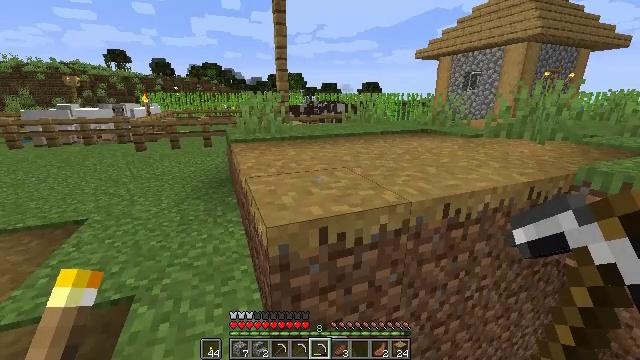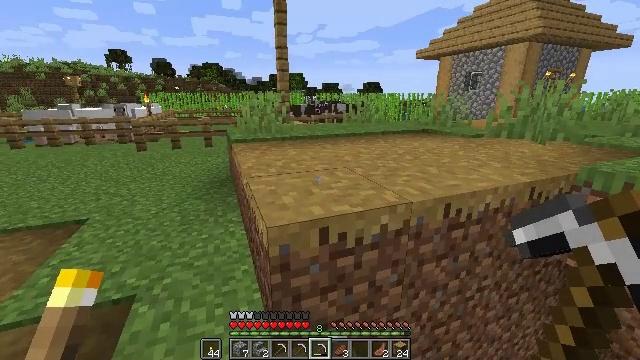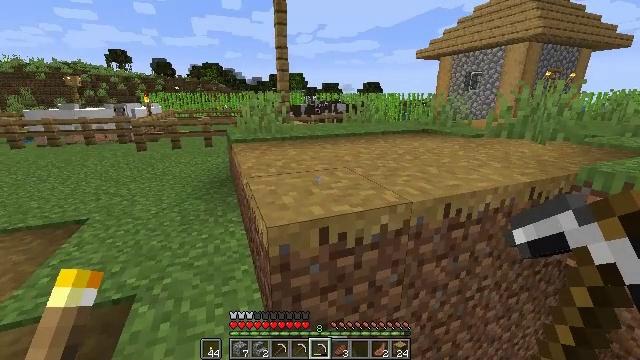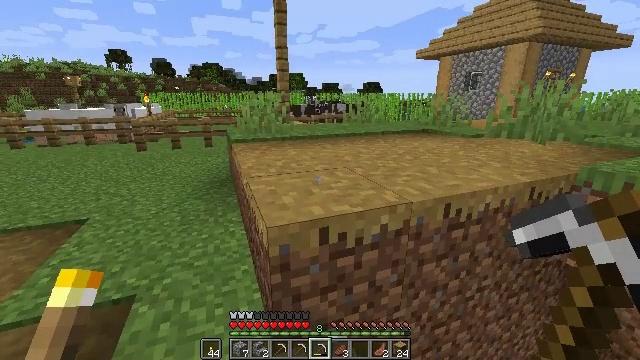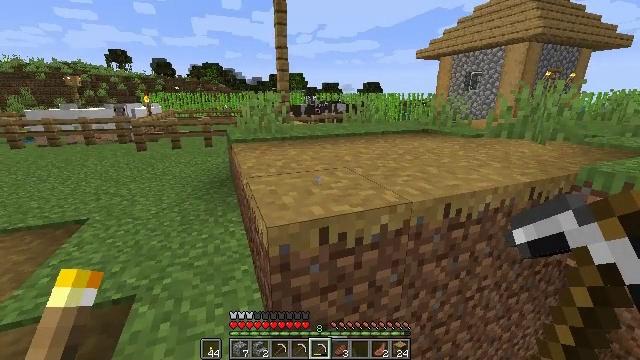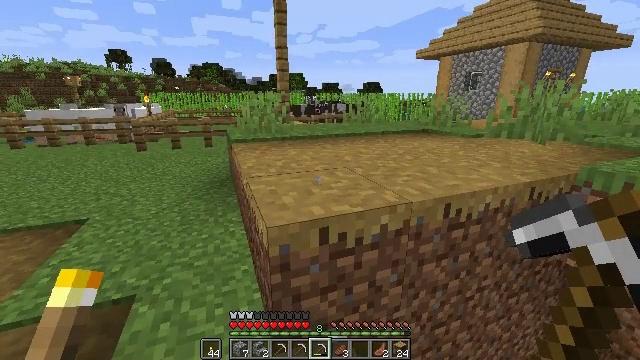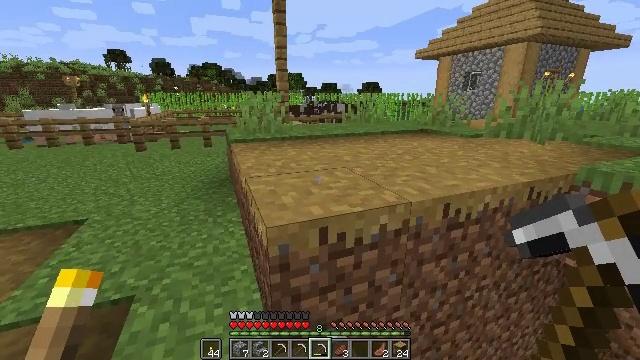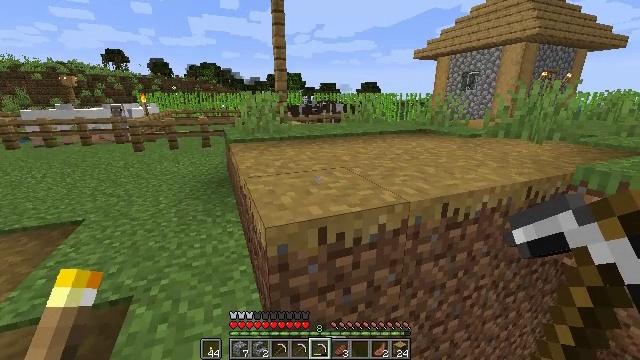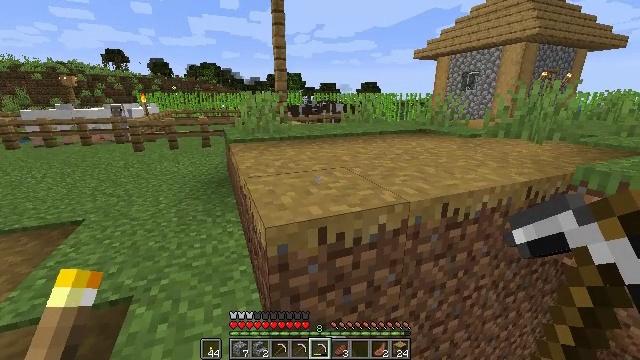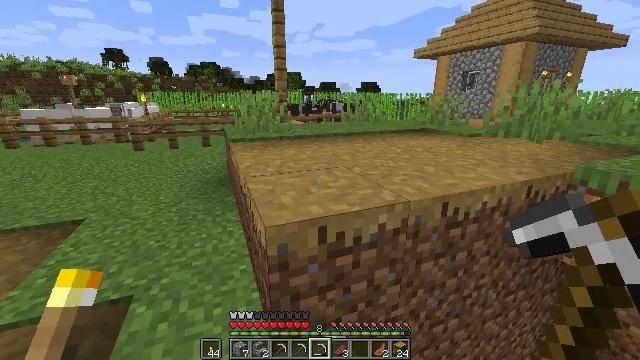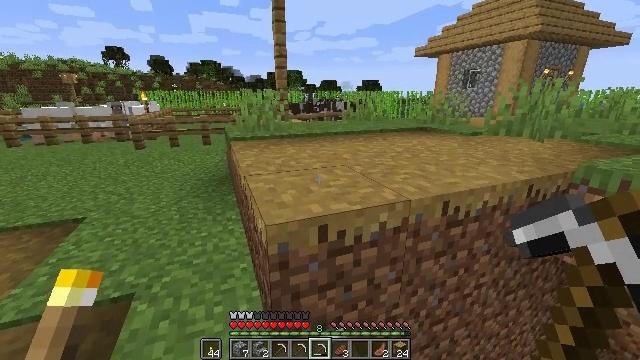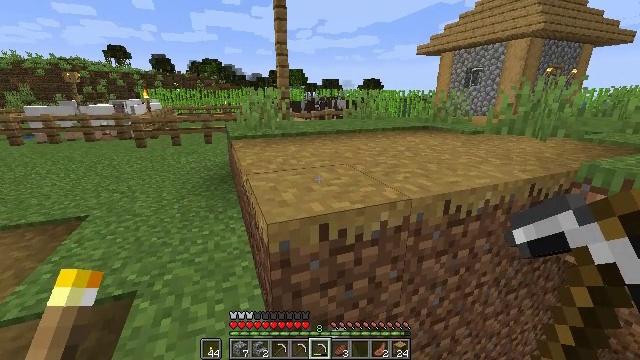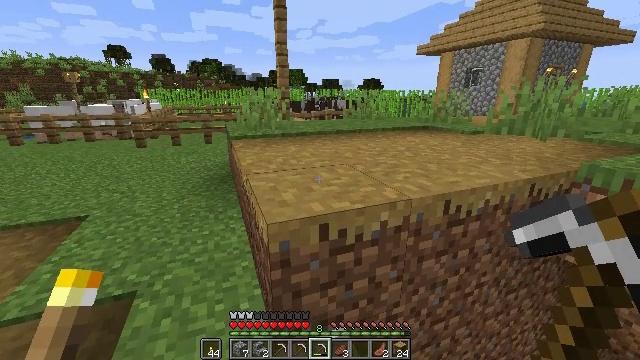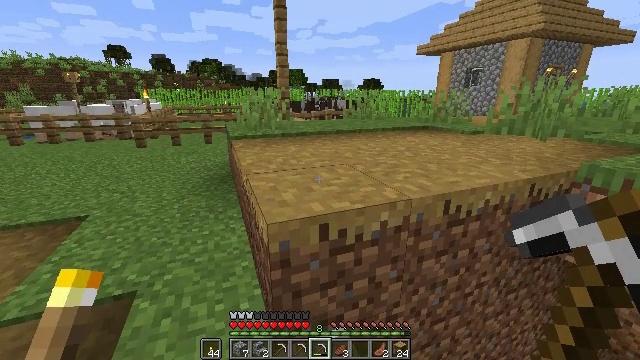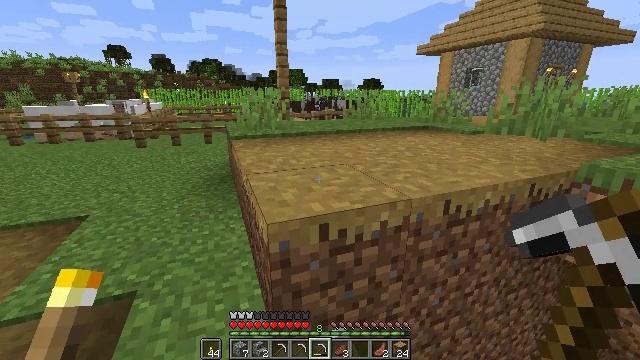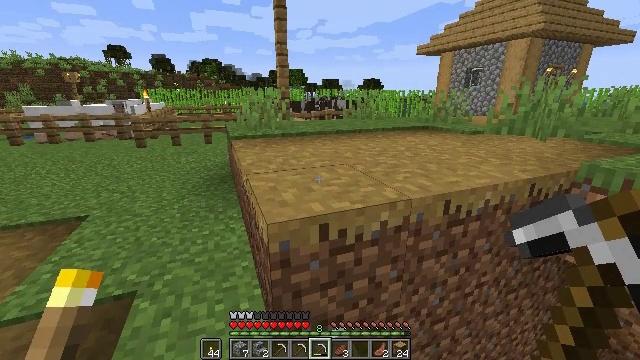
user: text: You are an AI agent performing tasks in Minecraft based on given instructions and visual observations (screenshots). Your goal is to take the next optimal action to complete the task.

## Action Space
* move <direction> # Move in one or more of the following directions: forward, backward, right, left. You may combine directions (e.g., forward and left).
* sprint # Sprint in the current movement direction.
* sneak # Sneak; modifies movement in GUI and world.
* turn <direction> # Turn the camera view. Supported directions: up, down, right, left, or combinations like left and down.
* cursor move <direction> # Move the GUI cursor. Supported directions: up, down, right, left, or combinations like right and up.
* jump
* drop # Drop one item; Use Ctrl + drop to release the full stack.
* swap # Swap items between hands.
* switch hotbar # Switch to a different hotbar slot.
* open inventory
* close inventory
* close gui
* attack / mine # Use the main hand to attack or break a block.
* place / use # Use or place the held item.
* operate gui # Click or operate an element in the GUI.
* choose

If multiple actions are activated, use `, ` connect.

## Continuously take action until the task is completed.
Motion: motion action
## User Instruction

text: Attack the grass path to restore it to dirt.
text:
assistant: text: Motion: use / place
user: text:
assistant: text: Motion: use / place
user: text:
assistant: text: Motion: no_op
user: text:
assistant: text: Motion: no_op
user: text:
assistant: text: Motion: no_op
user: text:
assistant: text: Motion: no_op
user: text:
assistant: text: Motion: no_op
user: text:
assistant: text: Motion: no_op
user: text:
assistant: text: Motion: no_op
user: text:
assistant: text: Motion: no_op
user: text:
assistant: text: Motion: no_op
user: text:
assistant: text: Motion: no_op
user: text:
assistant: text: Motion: no_op
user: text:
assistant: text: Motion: no_op
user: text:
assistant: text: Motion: no_op
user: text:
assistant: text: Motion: no_op
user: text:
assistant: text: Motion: no_op
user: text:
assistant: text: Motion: no_op
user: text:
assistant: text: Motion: no_op
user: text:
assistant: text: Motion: no_op
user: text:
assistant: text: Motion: no_op
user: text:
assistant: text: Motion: no_op
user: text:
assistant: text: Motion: no_op
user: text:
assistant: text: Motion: no_op
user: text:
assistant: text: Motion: no_op
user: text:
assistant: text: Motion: no_op
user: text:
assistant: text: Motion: no_op
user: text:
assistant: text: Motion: no_op
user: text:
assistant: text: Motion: no_op
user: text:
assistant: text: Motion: no_op